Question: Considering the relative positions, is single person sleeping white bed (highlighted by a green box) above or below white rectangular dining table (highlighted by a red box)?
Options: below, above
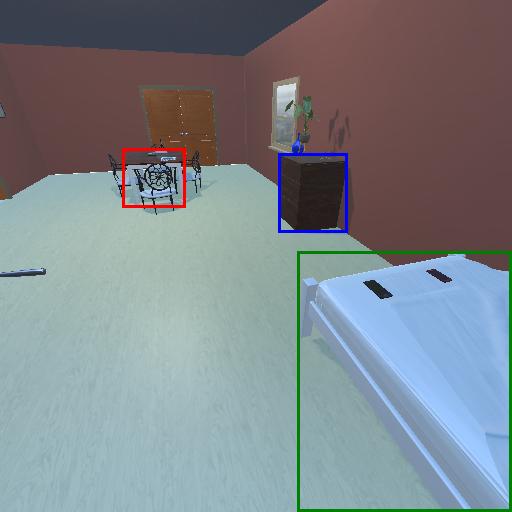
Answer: below